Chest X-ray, PA view. Patient: 50 years old, sex F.
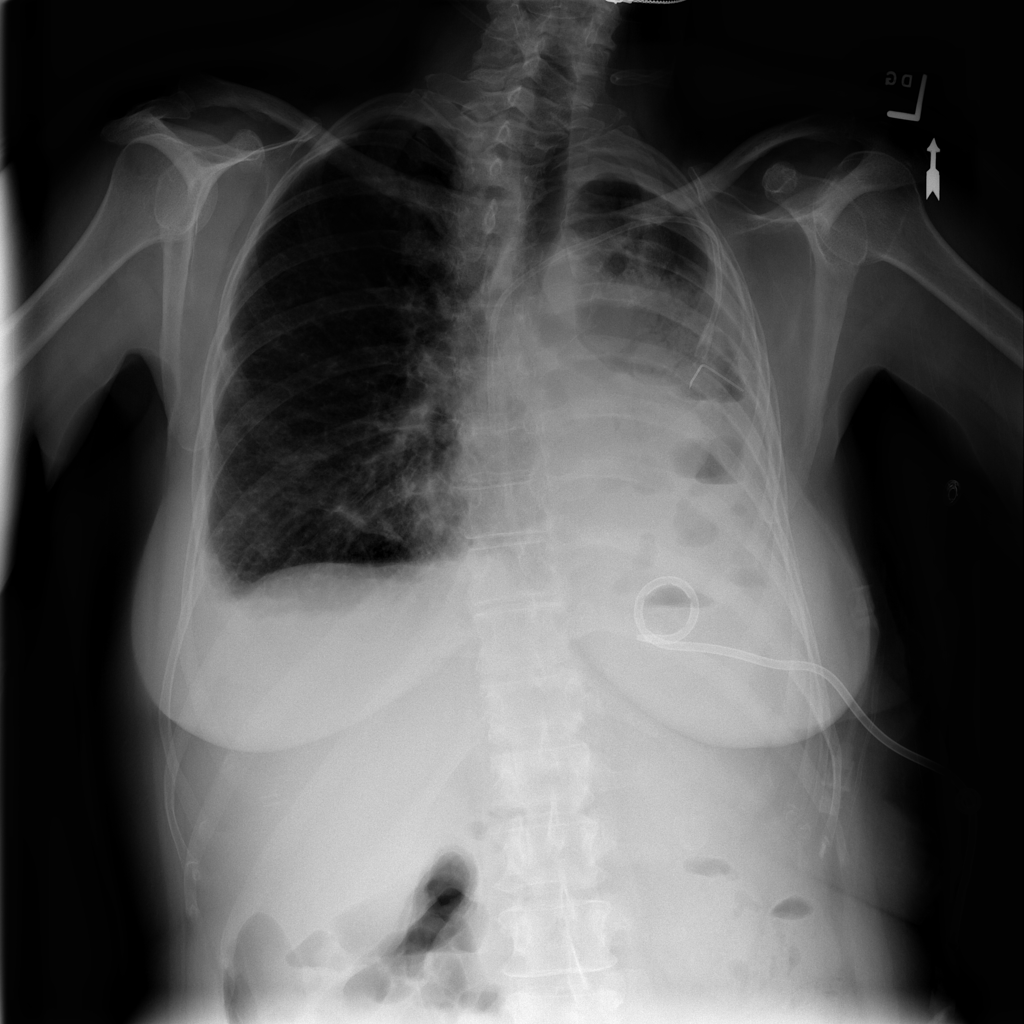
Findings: Effusion